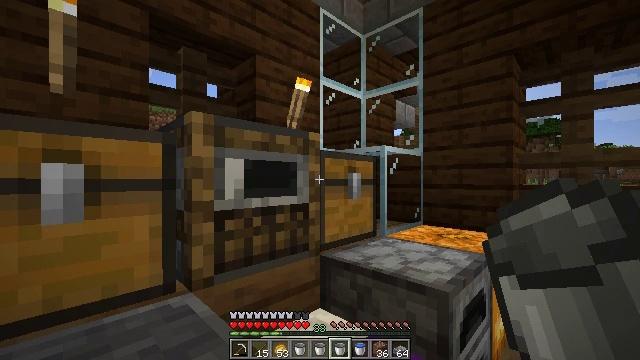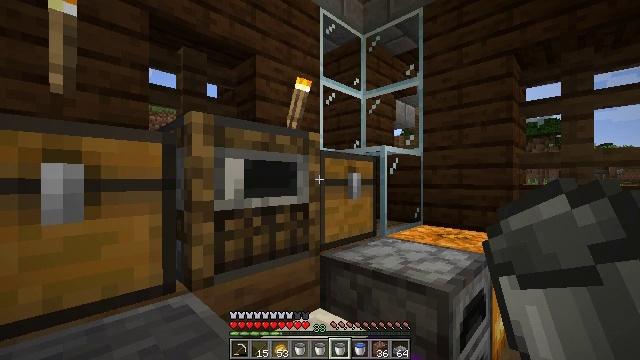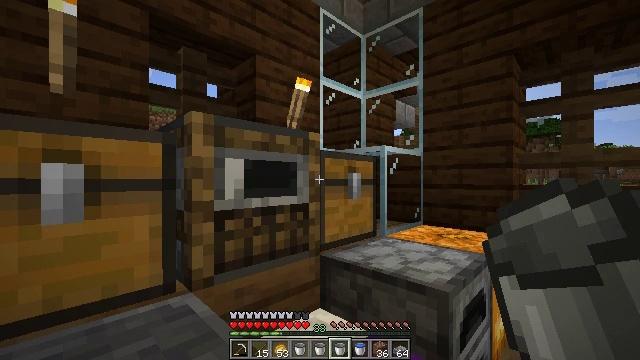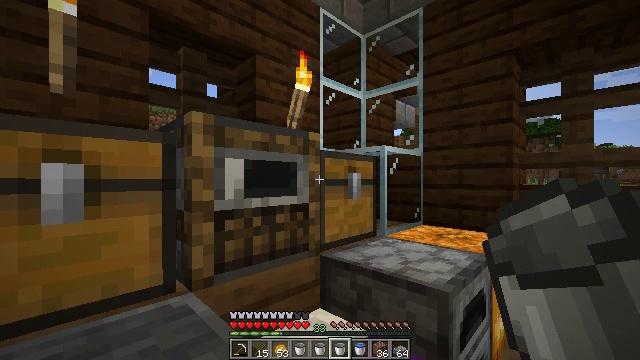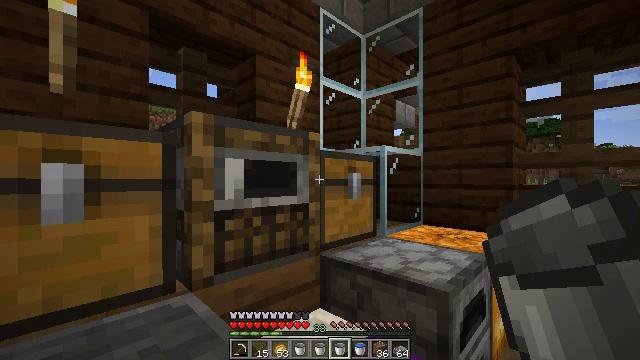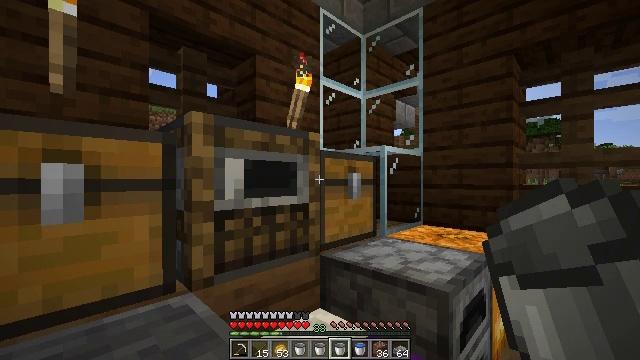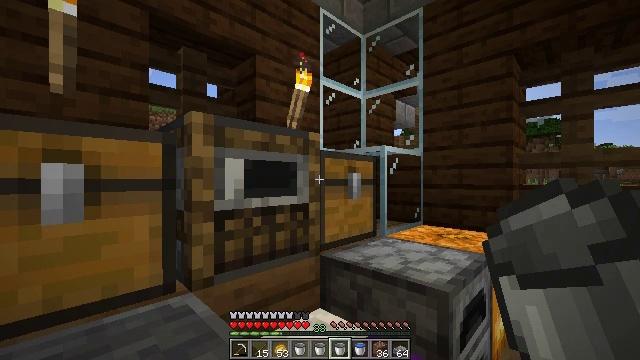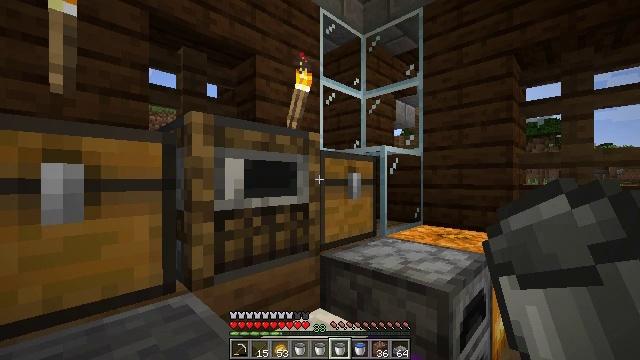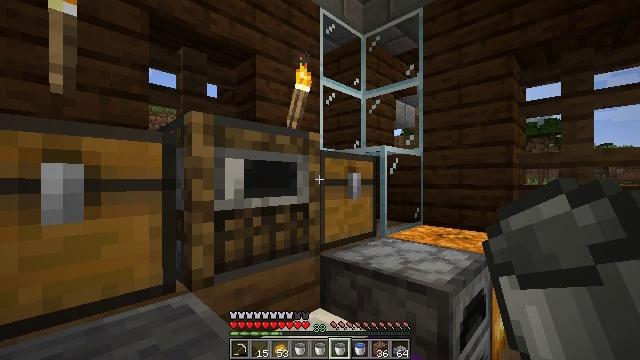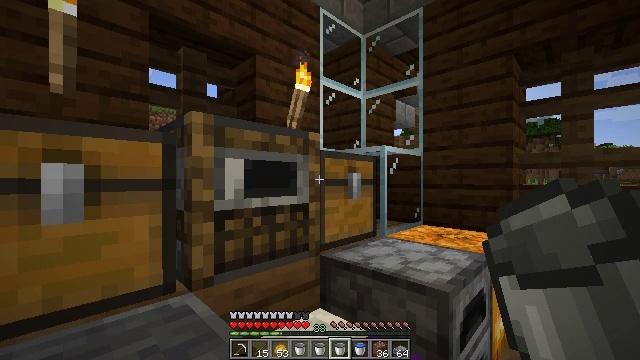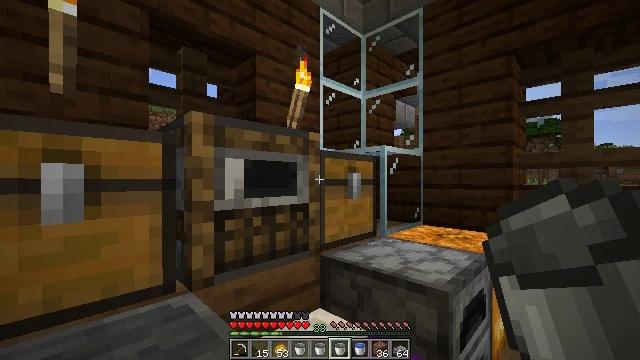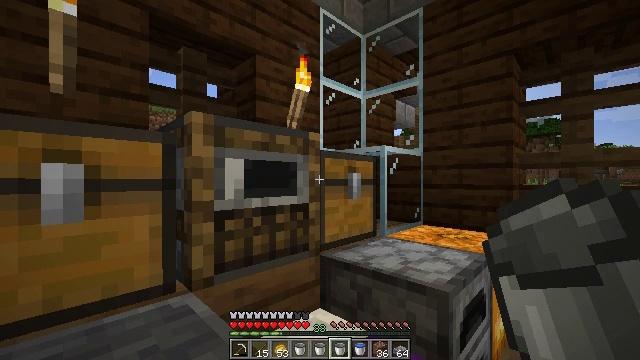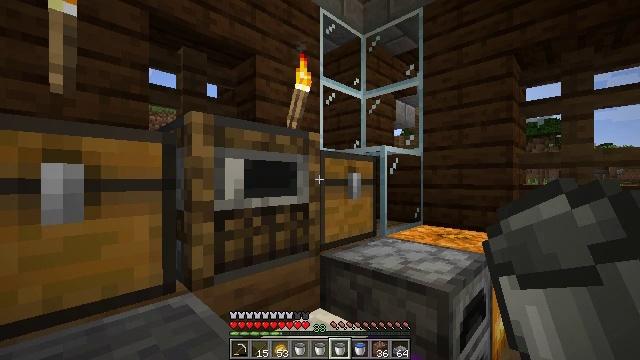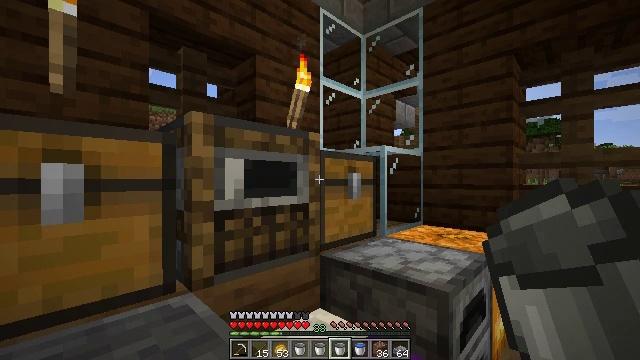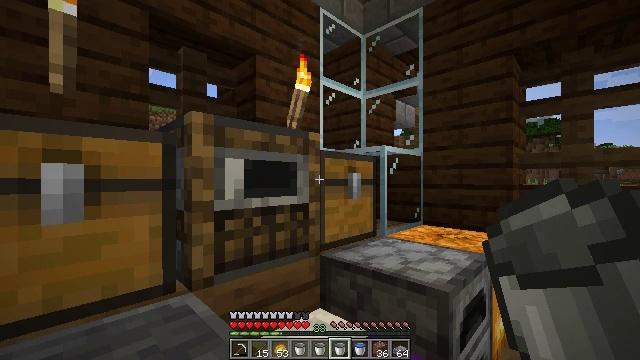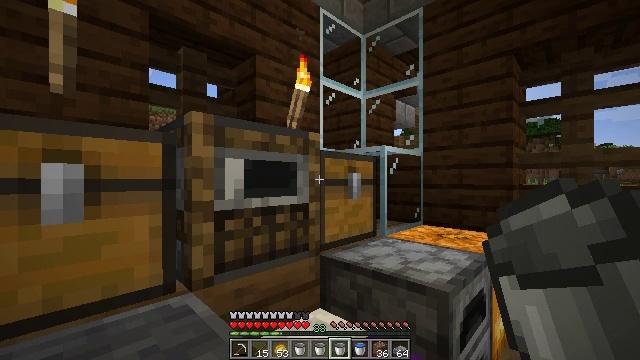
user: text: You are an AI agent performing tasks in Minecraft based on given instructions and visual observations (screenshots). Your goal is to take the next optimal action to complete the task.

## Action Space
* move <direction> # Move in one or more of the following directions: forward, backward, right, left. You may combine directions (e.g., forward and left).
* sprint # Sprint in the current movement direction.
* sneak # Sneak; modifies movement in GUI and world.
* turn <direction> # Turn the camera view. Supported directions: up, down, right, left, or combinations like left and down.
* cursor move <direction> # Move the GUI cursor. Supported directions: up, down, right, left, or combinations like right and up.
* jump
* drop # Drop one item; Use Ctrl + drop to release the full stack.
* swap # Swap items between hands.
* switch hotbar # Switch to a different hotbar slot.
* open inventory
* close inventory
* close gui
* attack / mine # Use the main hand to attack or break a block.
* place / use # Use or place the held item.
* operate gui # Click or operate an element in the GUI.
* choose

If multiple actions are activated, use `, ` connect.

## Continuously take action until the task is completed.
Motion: motion action
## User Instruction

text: Collect spruce leaves for landscaping.
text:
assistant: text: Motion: no_op
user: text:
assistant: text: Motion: no_op
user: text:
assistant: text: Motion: no_op
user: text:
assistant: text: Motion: no_op
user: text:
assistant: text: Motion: no_op
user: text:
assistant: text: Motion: no_op
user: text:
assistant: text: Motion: no_op
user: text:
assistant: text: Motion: no_op
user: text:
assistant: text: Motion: no_op
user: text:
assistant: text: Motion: no_op
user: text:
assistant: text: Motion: no_op
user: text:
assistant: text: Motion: no_op
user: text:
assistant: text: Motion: no_op
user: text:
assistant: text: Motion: no_op
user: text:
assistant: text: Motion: no_op
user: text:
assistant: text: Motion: no_op
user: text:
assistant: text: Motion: no_op
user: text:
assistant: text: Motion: no_op
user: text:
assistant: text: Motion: no_op
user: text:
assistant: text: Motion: no_op
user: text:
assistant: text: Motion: no_op
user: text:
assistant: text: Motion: no_op
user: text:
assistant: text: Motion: no_op
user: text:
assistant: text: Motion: no_op
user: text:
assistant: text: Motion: no_op
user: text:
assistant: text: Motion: no_op
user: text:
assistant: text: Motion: no_op
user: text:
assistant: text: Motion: no_op
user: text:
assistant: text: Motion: no_op
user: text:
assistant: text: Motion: no_op